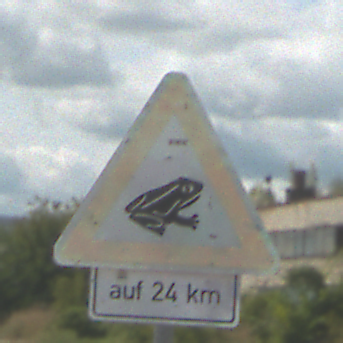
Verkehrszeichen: AmphibienwanderungLinks
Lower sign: LaengeEinerStrecke6
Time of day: Midday
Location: Outdoor (Suburban)
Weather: PartlyCloudy
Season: Summer
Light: Natural